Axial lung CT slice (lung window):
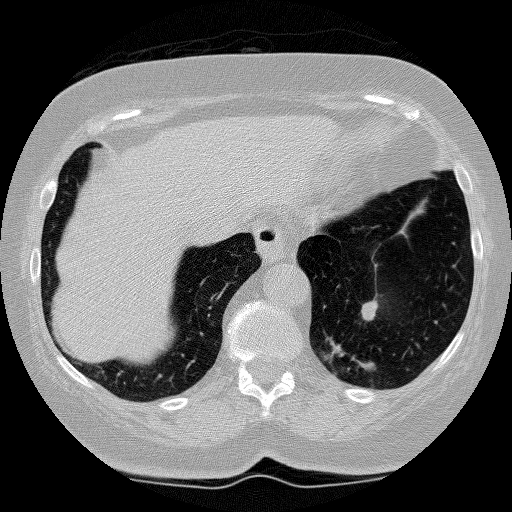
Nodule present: yes
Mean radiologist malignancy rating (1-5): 4.25